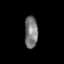
Tissue: skin
Cell type: Epithelial cells
Senescence score: 0.2649
Nuclear area (px): 408
Mean DAPI intensity: 122.581